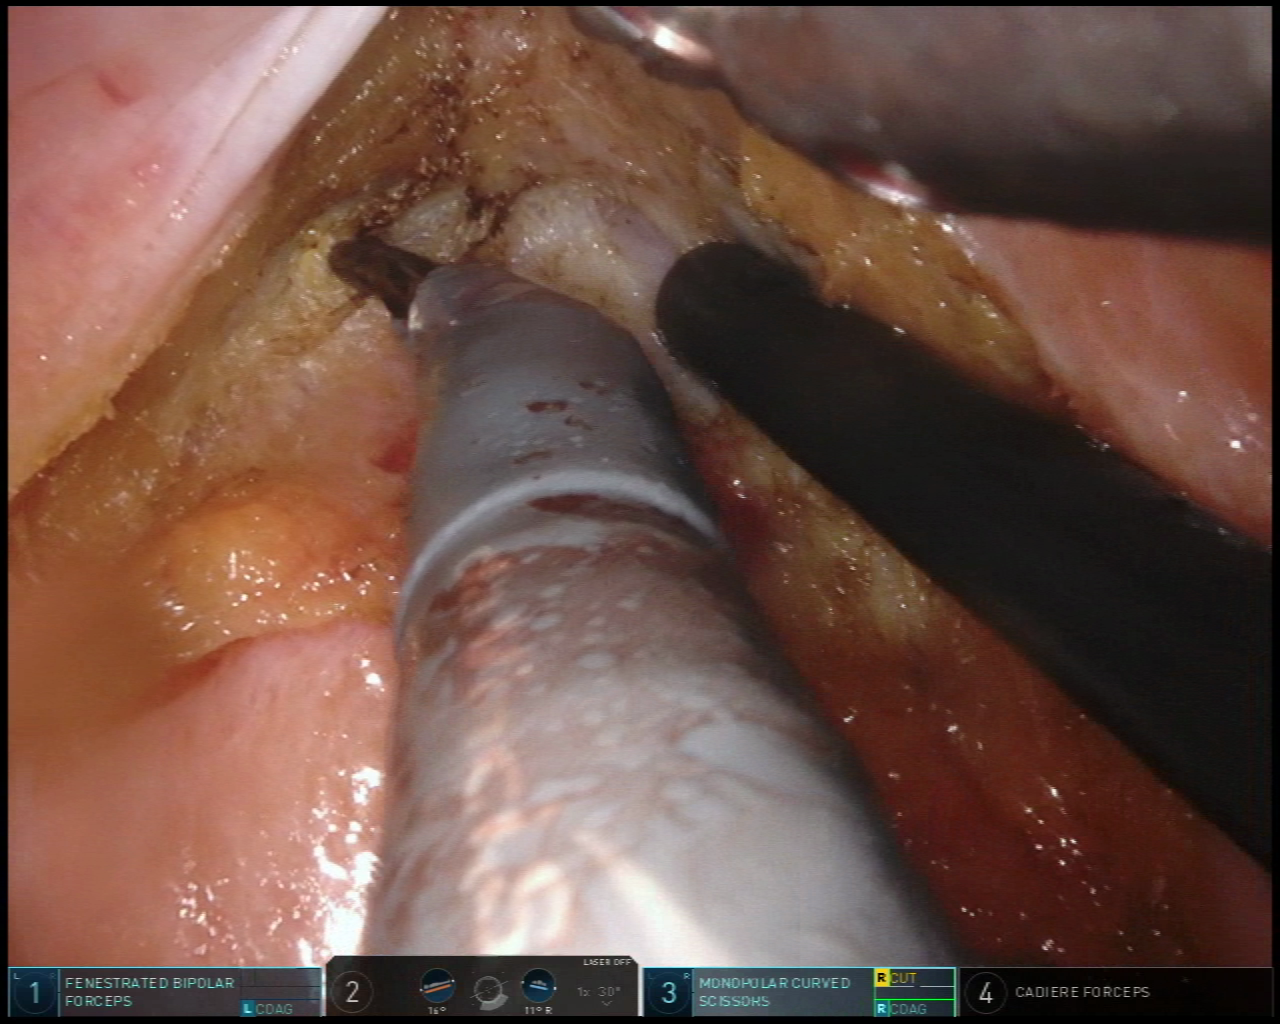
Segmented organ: vesicular_glands
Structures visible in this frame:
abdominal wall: no
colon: no
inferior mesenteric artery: no
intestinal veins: no
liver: no
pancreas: no
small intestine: no
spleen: no
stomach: no
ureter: no
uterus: no
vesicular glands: yes